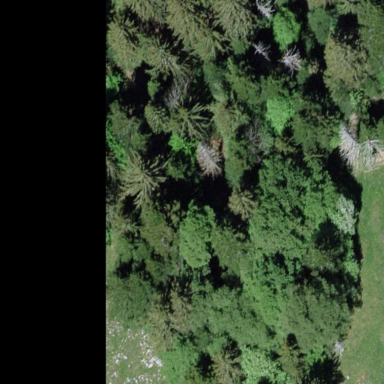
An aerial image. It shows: Forest area.